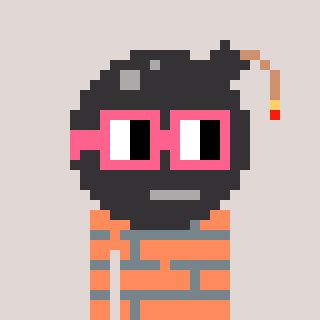
a pixel art character with square pink glasses, a bomb-shaped head and a peachy-colored body on a warm background